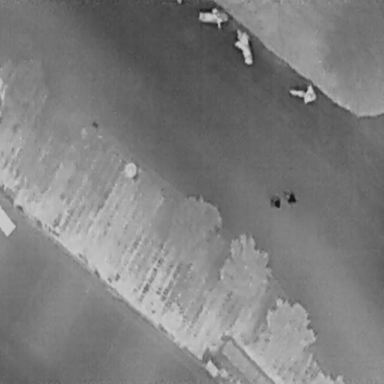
There are five objects shown in the infrared image, including three Bicycles, and two People.